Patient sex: M
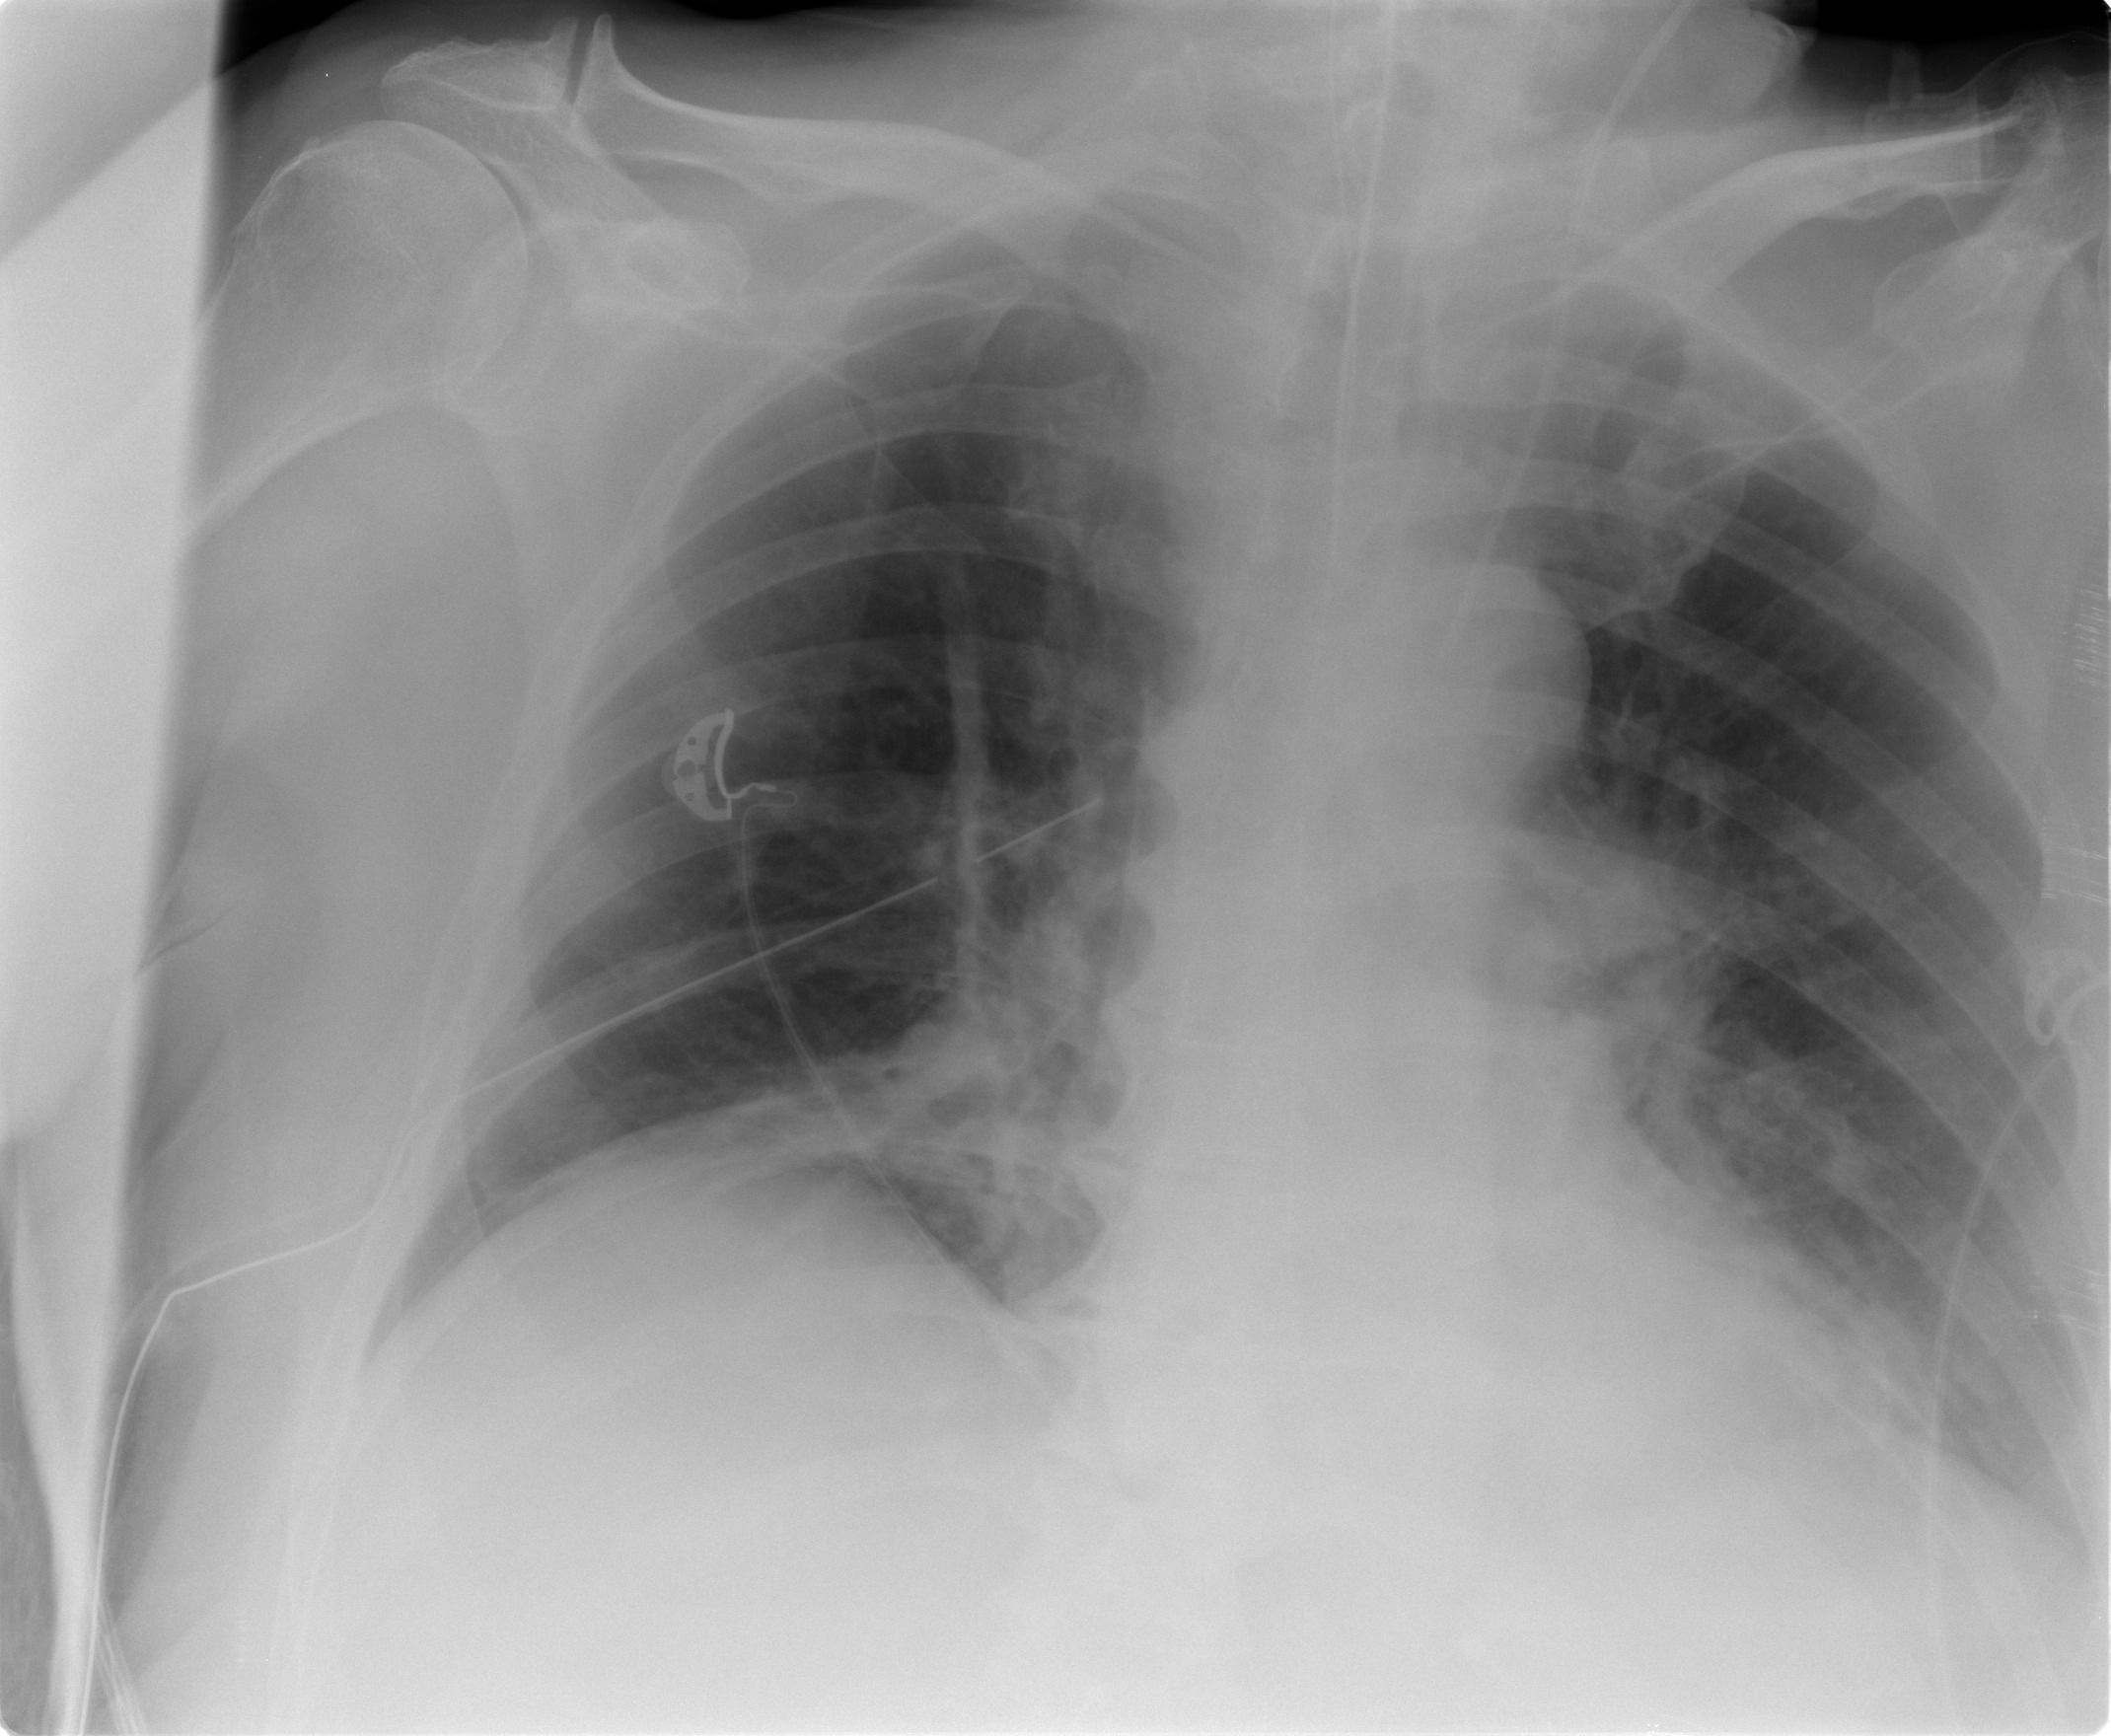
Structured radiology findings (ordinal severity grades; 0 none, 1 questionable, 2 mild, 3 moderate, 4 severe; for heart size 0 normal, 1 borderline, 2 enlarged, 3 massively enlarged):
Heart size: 2
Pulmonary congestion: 0
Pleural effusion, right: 0
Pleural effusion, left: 2
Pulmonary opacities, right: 2
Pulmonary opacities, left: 2
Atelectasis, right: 2
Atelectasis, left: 2